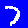
Digit: 7